Current action and preconditions to check: trajectory_clear

Your task: For each precondition in the list above, predict whether it will hold at this action.

Consider the current scene as observed from the mobile robot's camera, and analyze the predicted future states of all dynamic agents (e.g., people, animals, vehicles, or any moving entities) within the NEXT SECOND.

IMPORTANT: Only answer "very likely" if you are absolutely certain—based on strong, clear evidence—that a dynamic agent will violate the precondition in the predicted future state. Do NOT answer "very likely" for unlikely, ambiguous, or low-probability risks.

Ask yourself for each precondition: Is there a high probability, with clear and convincing evidence, that the predicted future states of any dynamic agent will interfere with the predicted future state of the currently executing action within the NEXT SECOND, causing that precondition to fail?

Assess the risk level based on these predictions. Use "likely" or "very likely" if motions create a clear risk of interference.

Use "neutral" or "improbable" if agents are nearby but their predicted paths are clearly diverging or non-conflicting.

Failure Risk Categories: "very improbable", "improbable", "neutral", "likely", "very likely"

Answer Format: Output ONLY the probability_of_failure value from these categories: "very improbable", "improbable", "neutral", "likely", "very likely"

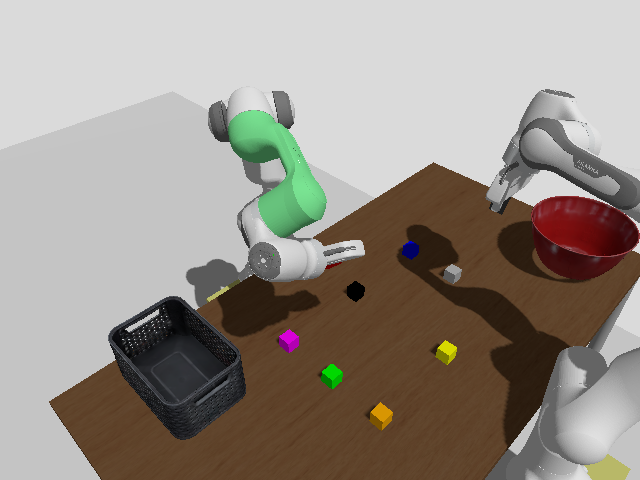

Answer: very improbable